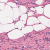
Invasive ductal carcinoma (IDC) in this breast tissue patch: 0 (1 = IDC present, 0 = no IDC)